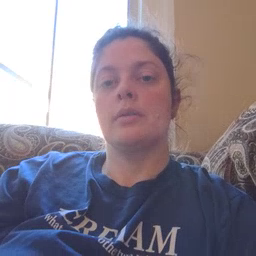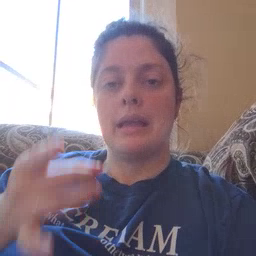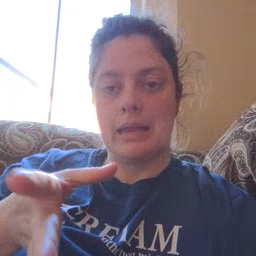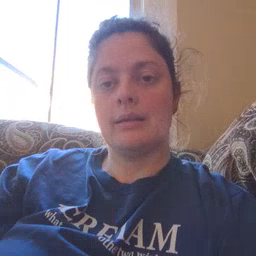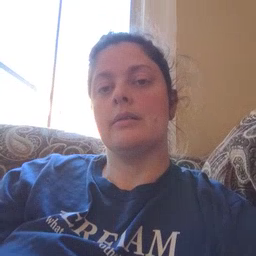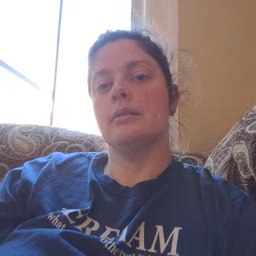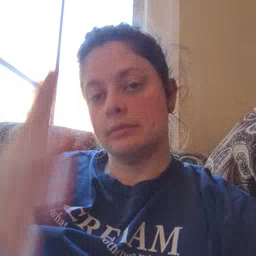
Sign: hate